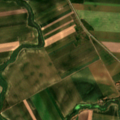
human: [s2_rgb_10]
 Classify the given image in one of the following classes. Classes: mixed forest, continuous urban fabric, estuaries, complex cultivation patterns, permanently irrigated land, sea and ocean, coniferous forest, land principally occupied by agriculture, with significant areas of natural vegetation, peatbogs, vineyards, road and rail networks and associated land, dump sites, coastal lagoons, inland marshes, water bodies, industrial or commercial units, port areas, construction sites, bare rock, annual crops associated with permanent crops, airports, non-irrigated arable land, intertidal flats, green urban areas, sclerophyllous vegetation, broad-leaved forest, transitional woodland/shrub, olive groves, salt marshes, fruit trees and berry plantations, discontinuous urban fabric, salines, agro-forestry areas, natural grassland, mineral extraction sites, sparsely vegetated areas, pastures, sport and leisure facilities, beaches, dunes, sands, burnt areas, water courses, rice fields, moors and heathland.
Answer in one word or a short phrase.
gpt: non-irrigated arable land, transitional woodland/shrub, water courses